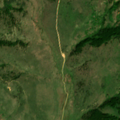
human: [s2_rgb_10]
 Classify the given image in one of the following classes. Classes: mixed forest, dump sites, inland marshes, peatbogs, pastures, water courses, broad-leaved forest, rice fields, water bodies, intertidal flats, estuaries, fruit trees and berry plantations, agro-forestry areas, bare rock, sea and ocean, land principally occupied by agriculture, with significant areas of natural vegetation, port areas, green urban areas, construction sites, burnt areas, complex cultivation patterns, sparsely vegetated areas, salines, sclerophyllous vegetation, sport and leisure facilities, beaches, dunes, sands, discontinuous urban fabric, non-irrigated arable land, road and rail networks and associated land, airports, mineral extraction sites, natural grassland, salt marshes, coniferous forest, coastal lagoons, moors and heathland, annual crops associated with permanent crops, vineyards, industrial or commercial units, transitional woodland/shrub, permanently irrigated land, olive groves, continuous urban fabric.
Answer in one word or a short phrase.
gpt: natural grassland, transitional woodland/shrub